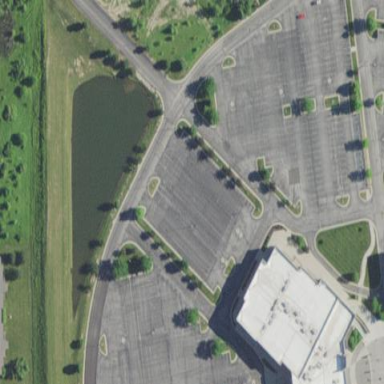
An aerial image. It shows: Parking area.